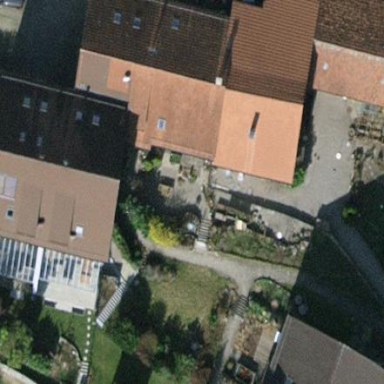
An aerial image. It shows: House with tile roof.